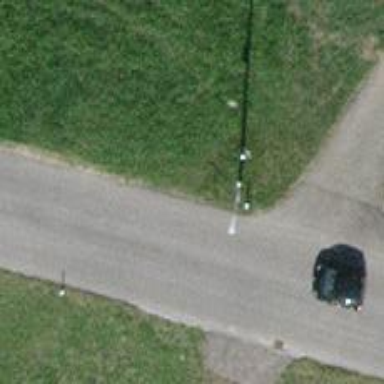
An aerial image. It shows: Utility pole used for street lighting.